Question: I have 5 processes. I have their process ids. Each of these process locks their own 'parent.lock' file. I have these 'parent.lock' file paths in an array called 'PARENT_LOCKS_PATHS'.
Using 'NtQuerySystemInformation' and 'SystemHandleInformation' I got a list which returns 'SYSTEM_HANDLE_TABLE_ENTRY_INFO' for all handles in use by these 5 processes. They are grouped by PID.
Structure of 'SYSTEM_HANDLE_TABLE_ENTRY_INFO':
'''
var SYSTEM_HANDLE_TABLE_ENTRY_INFO = new ctypes.StructType('SYSTEM_HANDLE_TABLE_ENTRY_INFO', [ //typedef struct _TagHANDLEINFO
{'UniqueProcessId': ctypes.unsigned_short},
{'CreatorBackTraceIndex': ctypes.unsigned_short},
{'ObjectTypeIndex': ctypes.unsigned_char},
{'HandleAttributes': ctypes.unsigned_char},
{'HandleValue': ctypes.unsigned_short},
{'Object': ctypes.uint32_t},
{'GrantedAccess': ctypes.unsigned_long}
]); //HANDLEINFO, PHANDLEINFO;
'''
In each PID group, I know which handle is the 'parent.lock' file, I know this because the 'parent.lock' file is the handle that has 'GrantedAccess' of '<PHONE>'. So I have an object which has the PID linked with its 'parent.lock' handle entry info.
So now the issue is: I want to identify, which 'parent.lock' file belongs to which path in the 'PARENT_LOCKS_PATHS' file without being able to use 'GetFinalPathNameByHandle' (as i need to support xp). I couldn't duplicate the handle id, because the file is locked it was created/opened with:
'''
mLockFileHandle = CreateFileW(filePath.get(),
GENERIC_READ | GENERIC_WRITE,
0, // no sharing - of course
nullptr,
CREATE_ALWAYS,
0,
nullptr);
'''
Here is a graphic of my situation (thanks to visio):

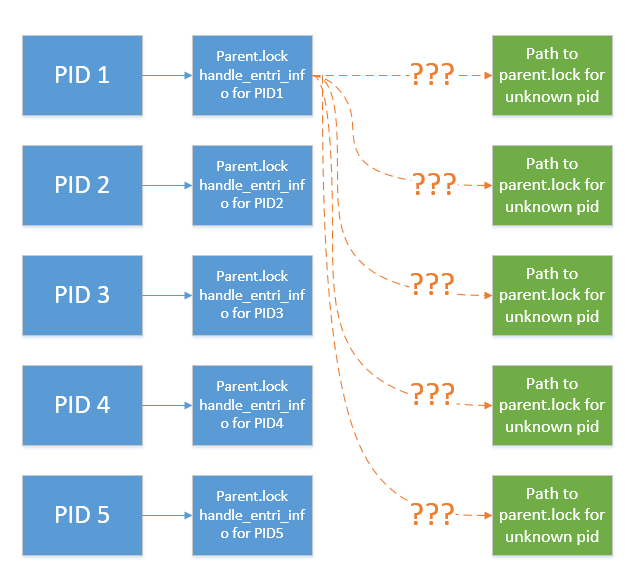
Answer: For XP, you can use <URL> with the 'FileNameInformation' info class.